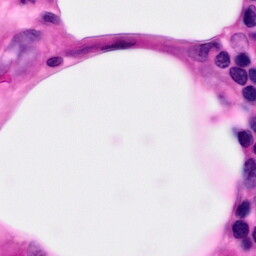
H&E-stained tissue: Pancreatic